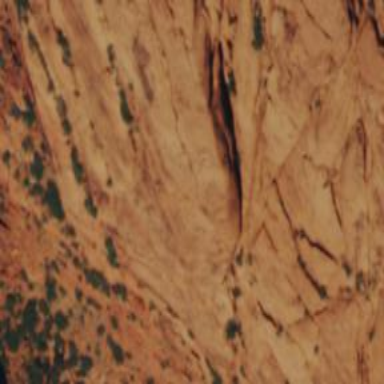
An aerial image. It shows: Red cliff in natural setting.